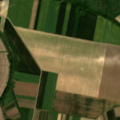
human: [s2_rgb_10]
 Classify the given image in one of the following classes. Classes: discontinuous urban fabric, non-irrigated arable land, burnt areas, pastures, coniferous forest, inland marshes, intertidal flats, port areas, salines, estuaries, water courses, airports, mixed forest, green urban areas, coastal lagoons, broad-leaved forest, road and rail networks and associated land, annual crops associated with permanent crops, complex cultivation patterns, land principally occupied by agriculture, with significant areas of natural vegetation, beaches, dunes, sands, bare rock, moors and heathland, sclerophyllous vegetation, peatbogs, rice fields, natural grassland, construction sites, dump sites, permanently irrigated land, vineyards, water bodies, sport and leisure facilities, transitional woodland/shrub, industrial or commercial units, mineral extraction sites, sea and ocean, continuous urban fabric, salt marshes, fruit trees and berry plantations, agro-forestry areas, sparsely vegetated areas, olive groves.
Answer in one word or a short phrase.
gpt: non-irrigated arable land, broad-leaved forest